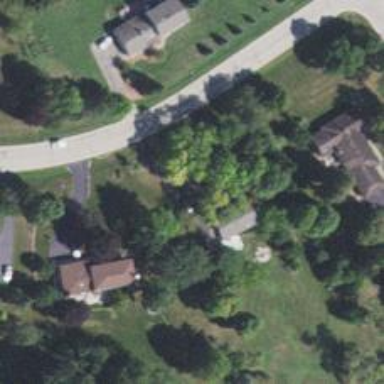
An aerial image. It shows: Driveway leading to service road.